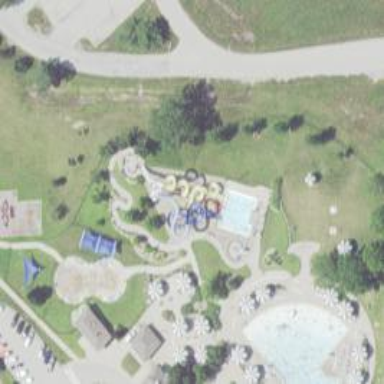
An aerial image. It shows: Water slide attraction.